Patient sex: M
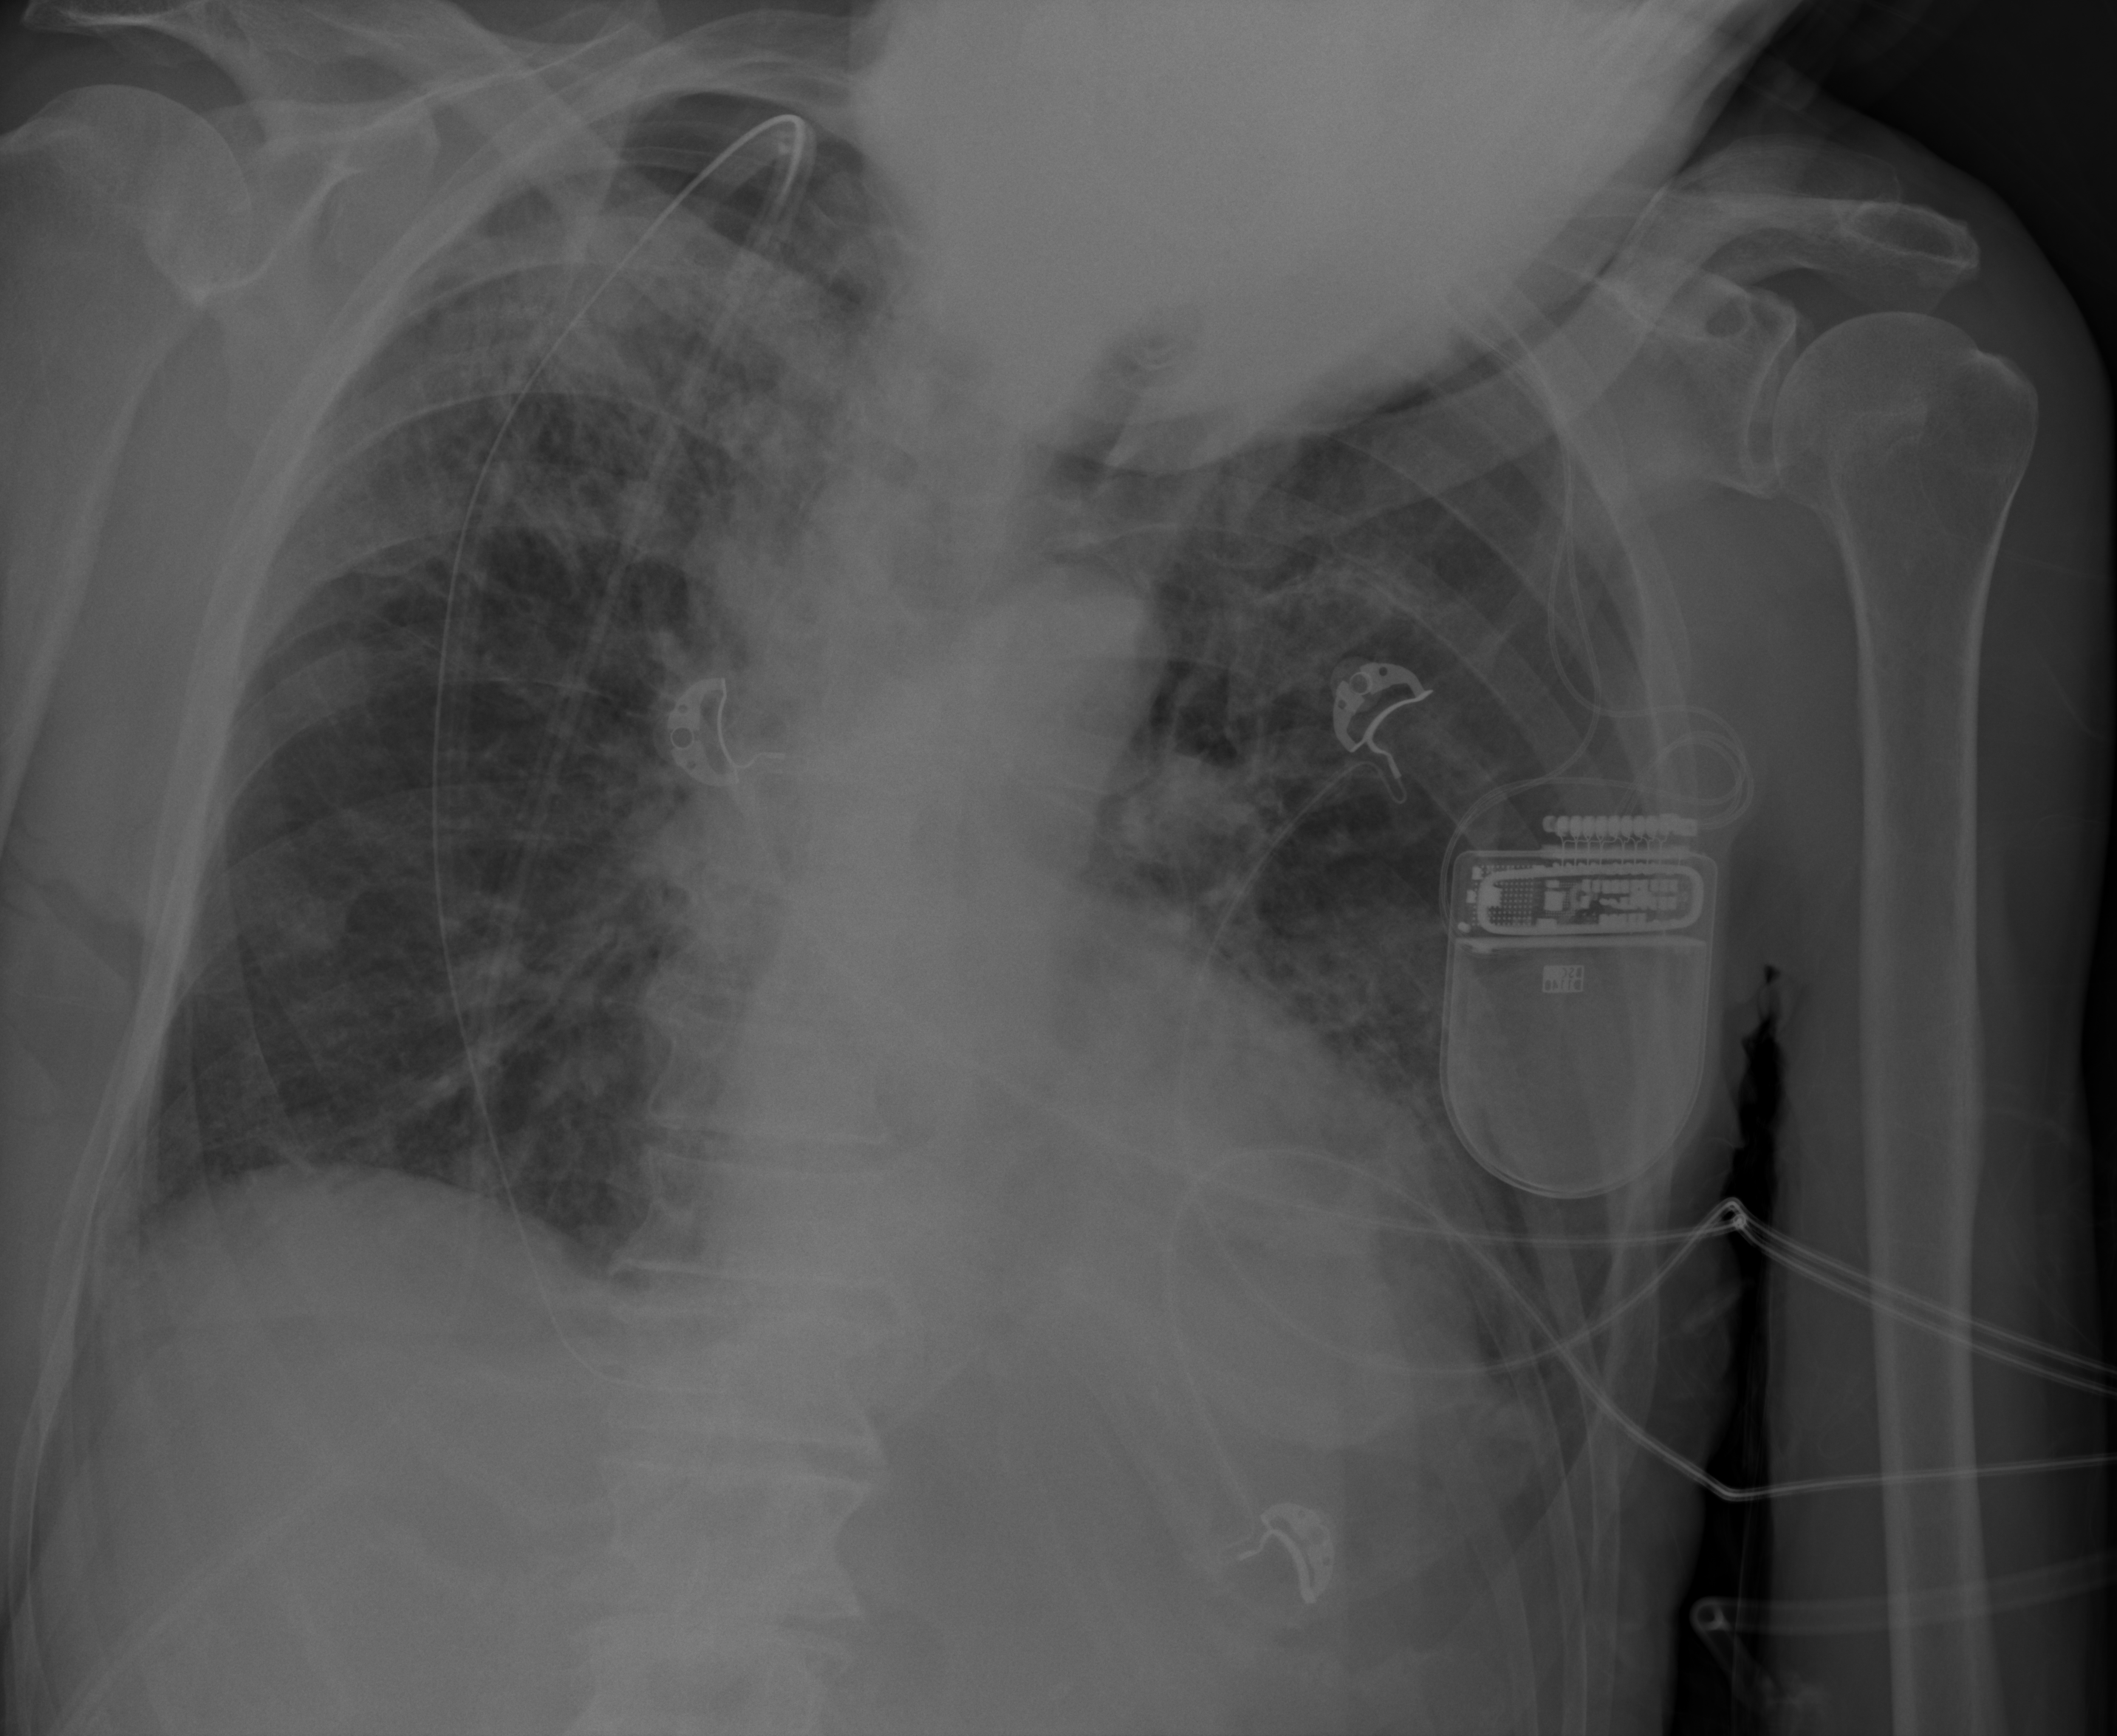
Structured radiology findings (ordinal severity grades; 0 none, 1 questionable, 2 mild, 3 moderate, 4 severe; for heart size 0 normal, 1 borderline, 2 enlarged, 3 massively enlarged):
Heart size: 0
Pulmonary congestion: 2
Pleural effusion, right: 0
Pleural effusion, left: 2
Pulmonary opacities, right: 3
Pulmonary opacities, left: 0
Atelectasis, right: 3
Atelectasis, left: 0